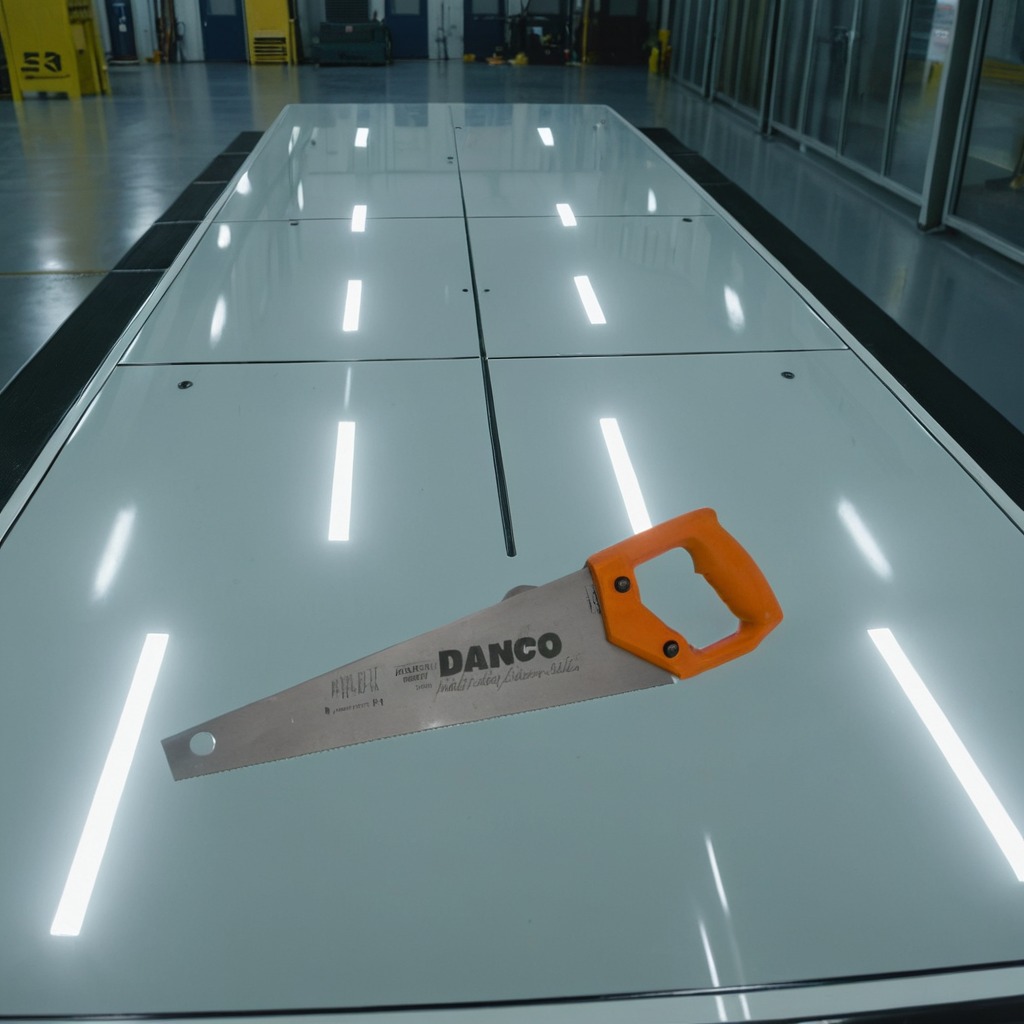
A metal saw is lying on the table.